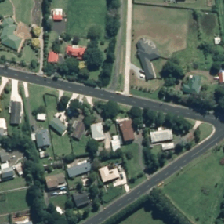
Land cover: urban_build_up